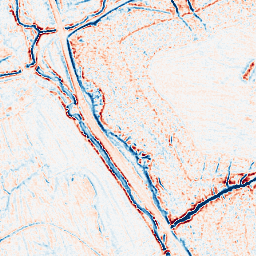
Category: multiscale
Decomposition family: dog_multiscale
Decomposition parameters: sigma_ratio: 1.4
n_scales: 3
base_sigma: 0.5
Upsampling method: sinc_blackman
Upsampling parameters: scale: 2
kernel_size: 4
Upsampling scale: 2